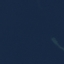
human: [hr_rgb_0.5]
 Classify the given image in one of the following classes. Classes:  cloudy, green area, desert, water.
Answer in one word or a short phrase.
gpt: water